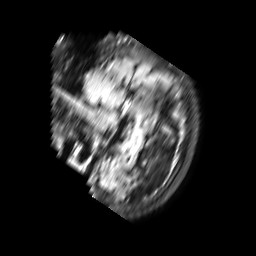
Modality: FLAIR
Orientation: sagittal
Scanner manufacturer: philips
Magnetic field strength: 1.5 T
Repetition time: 6 s
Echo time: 0.1031 s